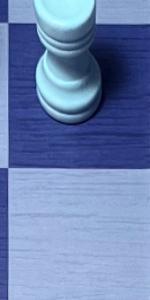
Label: Empty